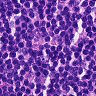
Metastatic tissue present: no